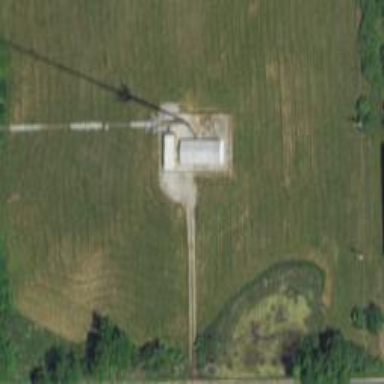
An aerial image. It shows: Man-made mast used for communication purposes.